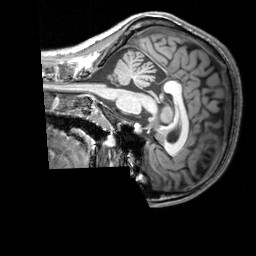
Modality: T1w
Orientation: sagittal
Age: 25
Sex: female
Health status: healthy
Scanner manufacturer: siemens
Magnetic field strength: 3 T
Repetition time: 2.3 s
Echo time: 0.00303 s